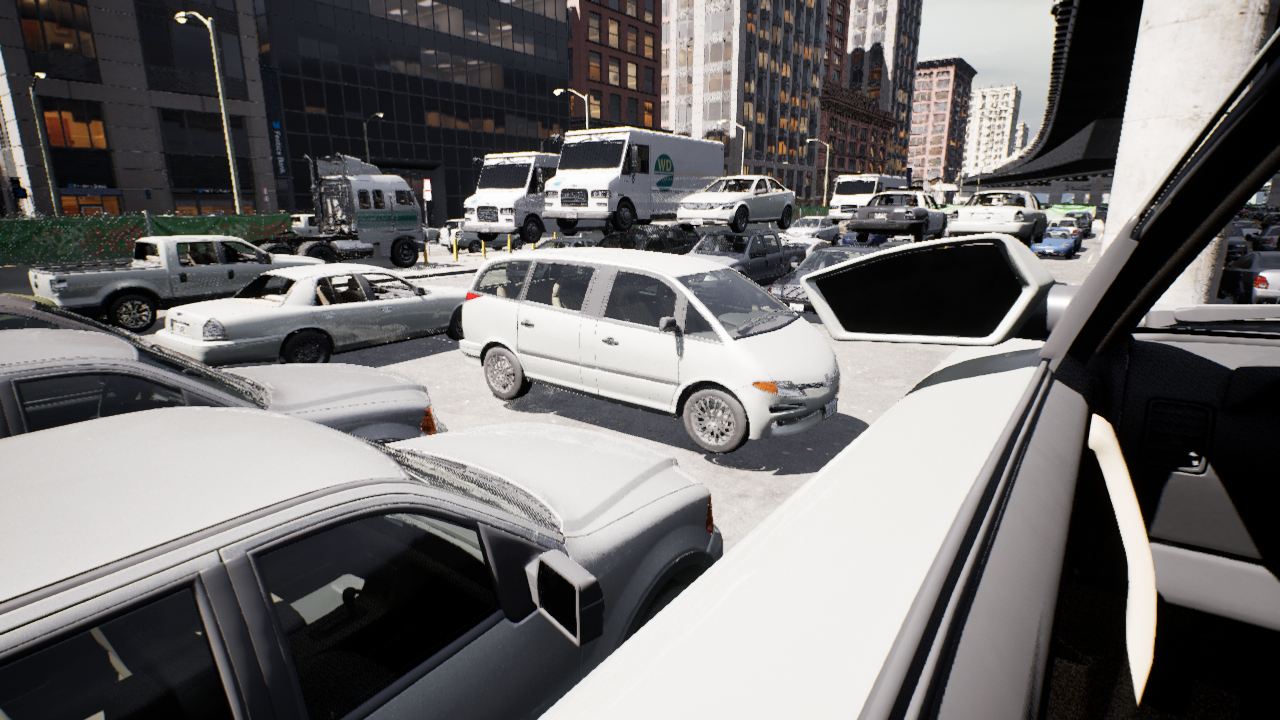
Venue: arterial
Lighting: clear day
Vehicle rig: minivan